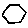
Label: hexagon